高二 · 解析几何
下列三图中的多边形均为正多边形, $M, N$ 是所在边上的中点, 双曲线均以图中的 $F_{1}, F_{2}$ 为焦点, 设图(1)、(2)、(3)中的双曲线的离心率分别为 $e_{1}, e_{2}, e_{3}$, 则 ( )

(1)

(2)

(3)
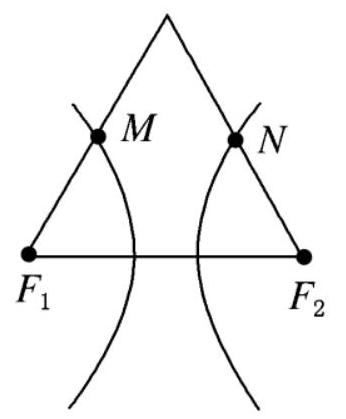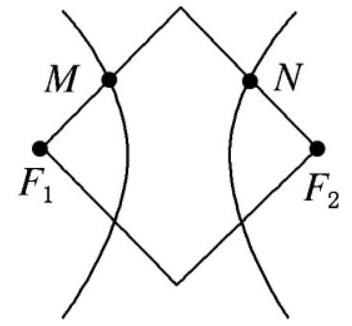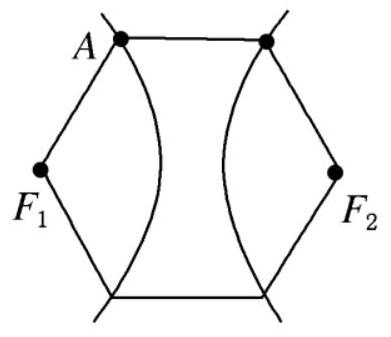
A. $e_{1}>e_{2}>e_{3}$
B. $e_{1}<e_{2}<e_{3}$
C. $e_{1}=e_{3}<e_{2}$
D. $e_{1}=e_{3}>e_{2}$
答案: D
解析: 解析 ：设 $\left|F_{1} F_{2}\right|=2 c$, 在(1) 中 $2 a=\left|M F_{2}\right|-\left|M F_{1}\right|=(\sqrt{3}-1) c$; 在(2)中, $2 a=\left|M F_{2}\right|-\left|M F_{1}\right|=\frac{\sqrt{10}-\sqrt{2}}{2} c$; 在(3)中, $2 a=\left|A F_{2}\right|-\left|A F_{1}\right|=(\sqrt{3}-$ 1)c. $\therefore e_{1}=e_{3}>e_{2}$.